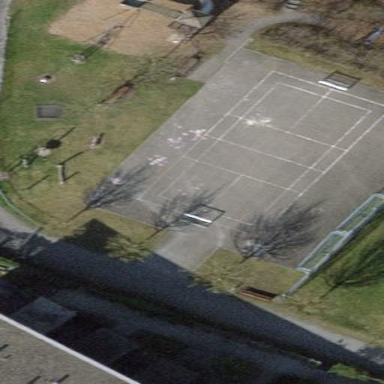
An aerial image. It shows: Tennis court in leisure pitch.